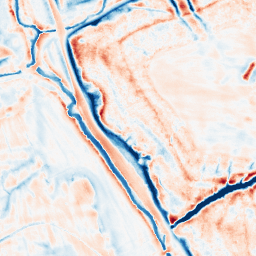
Category: edge_preserving
Decomposition family: bilateral
Decomposition parameters: d: 21
sigma_color: 100
sigma_space: 50
Upsampling method: regularized
Upsampling parameters: scale: 2
lambda_reg: 0.001
Upsampling scale: 2